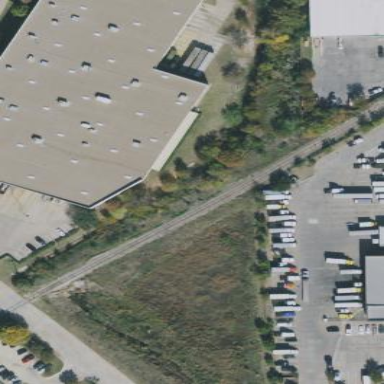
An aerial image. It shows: Warehouse building.